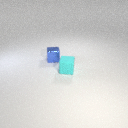
small cyan rubber cube to the right of small blue metal cube